Question: Having just figured out how to populate my ViewModel from a model using Automapper, I am now onto the next challenge - populating the ViewModel properties from a joined table.
The image below depicts my simple database.

My ViewModel class is defined as:
'''
public class PersonViewModel
{
public int Id { get; set; }
public string FirstName { get; set; }
public string LastName { get; set; }
public Nullable<int> Age { get; set; }
public Nullable<int> SuffixId { get; set; }
public string PersonStatus { get; set; }
public string PersonPreference { get; set; }
public virtual Suffix Suffix { get; set; }
} enter code here
'''
Note the additional fields of PersonStatus and PersonPreference that will come from joining PersonInfo to Person.
Here is the code I use to instantiate my mapping configuration:
'''
Mapper.CreateMap<PersonViewModel, Person>();
Mapper.CreateMap<Person, PersonViewModel>();
'''
And now the code to populate the ViewModel
'''
List<PersonViewModel> persons = null;
using (var context = new DemoEntities())
{
persons = (from p in context.People.AsEnumerable()
join i in context.PersonInfoes on p.Id equals i.PersonId
select Mapper.Map<PersonViewModel>(p)).ToList();
return persons;
}
'''
How would I populate the two joined properties (PersonStatus and PersonPreference) from this setup?
Thanks in advance!
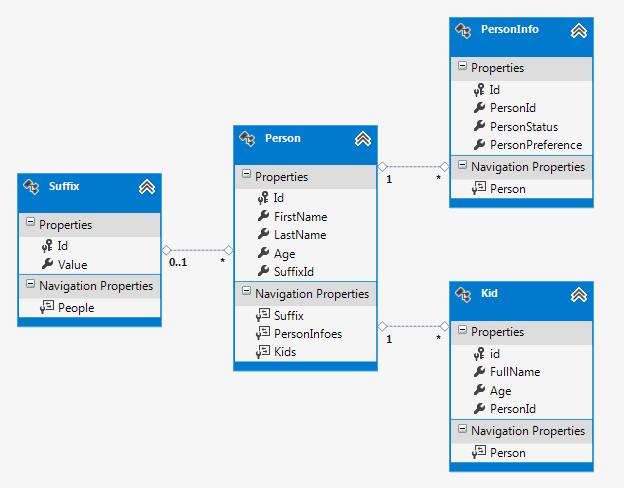
Answer: AutoMapper can automatically flatten an object structure if the source and target classes meet some requirements.
- 'Person.PersonInfo'- 'PersonViewModel.PersonInfoStatus''PersonInfo''Status'
If you've got these things in place, you can do
'''
persons = context.People.Project().To<PersonViewModel>().ToList();
'''
The 'Project().To' syntax is a relatively new API that allows working on 'IQueryable's. For more details see <URL>.
You will see that this sends a JOIN query to the database.
---